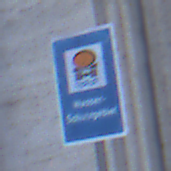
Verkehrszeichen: Wasserschutzgebiet
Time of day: SunriseSunset
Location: Outdoor (Urban)
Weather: Clear
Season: NotSpecified
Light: Natural